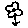
Label: flower